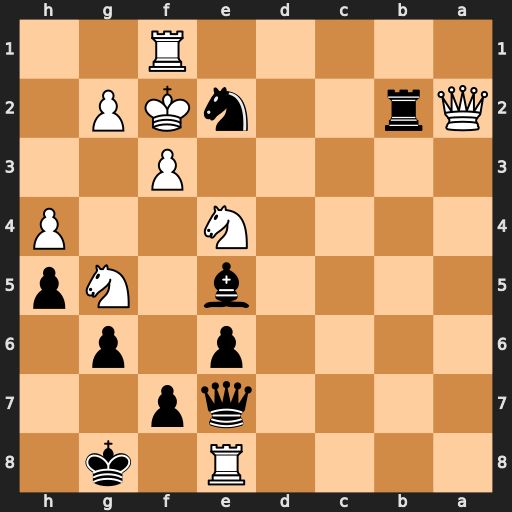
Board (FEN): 4R1k1/4qp2/4p1p1/4b1Np/4N2P/5P2/Qr2nKP1/5R2
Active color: b
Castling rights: -
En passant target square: -
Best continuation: Qxe8 Qxb2 Bxb2